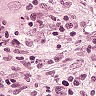
Metastatic tissue present: yes